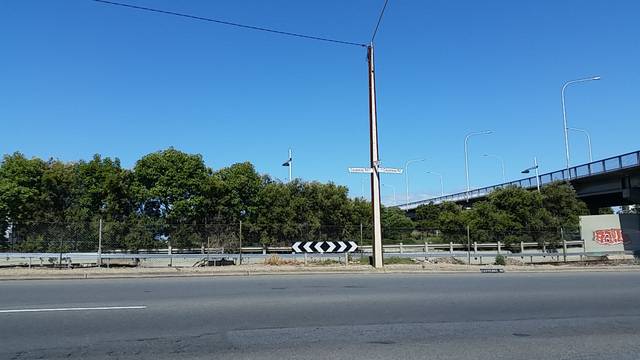
Region: Australia
Coordinates: -34.846, 138.494